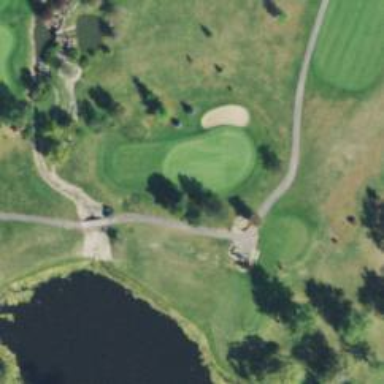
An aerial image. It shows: Golf hole.